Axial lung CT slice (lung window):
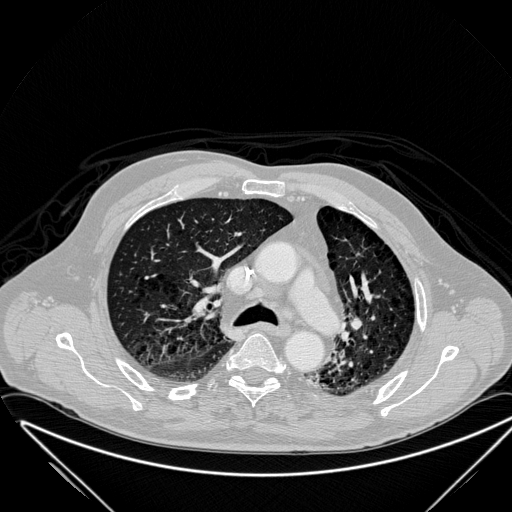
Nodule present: no